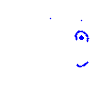
Particle: pion